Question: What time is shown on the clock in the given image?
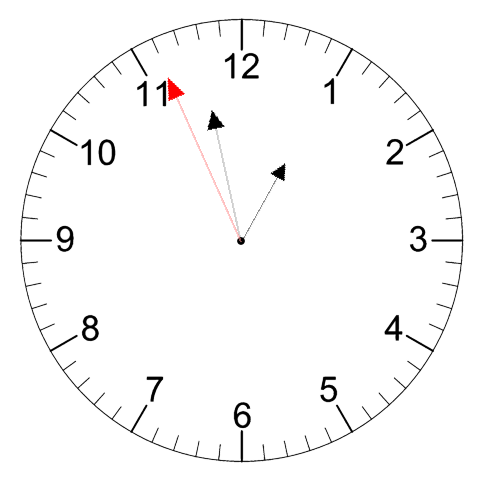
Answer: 12:57:56